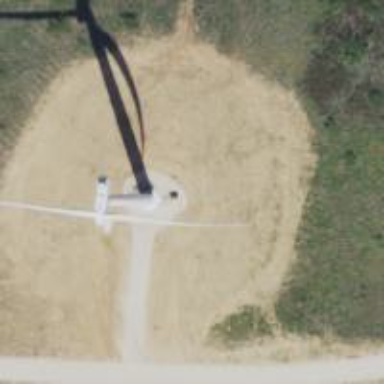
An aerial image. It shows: Wind power generator with horizontal axis wind turbine manufactured by Vestas.